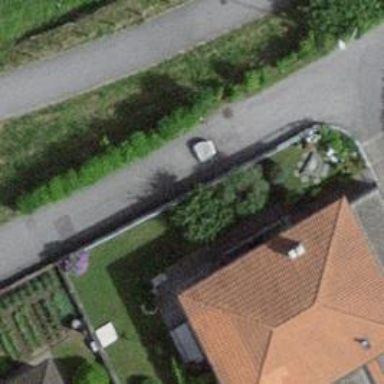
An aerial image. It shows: Bollard barrier.